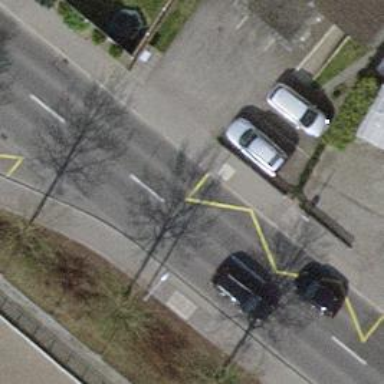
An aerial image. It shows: Bus stop with stop position for public transport.